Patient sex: M
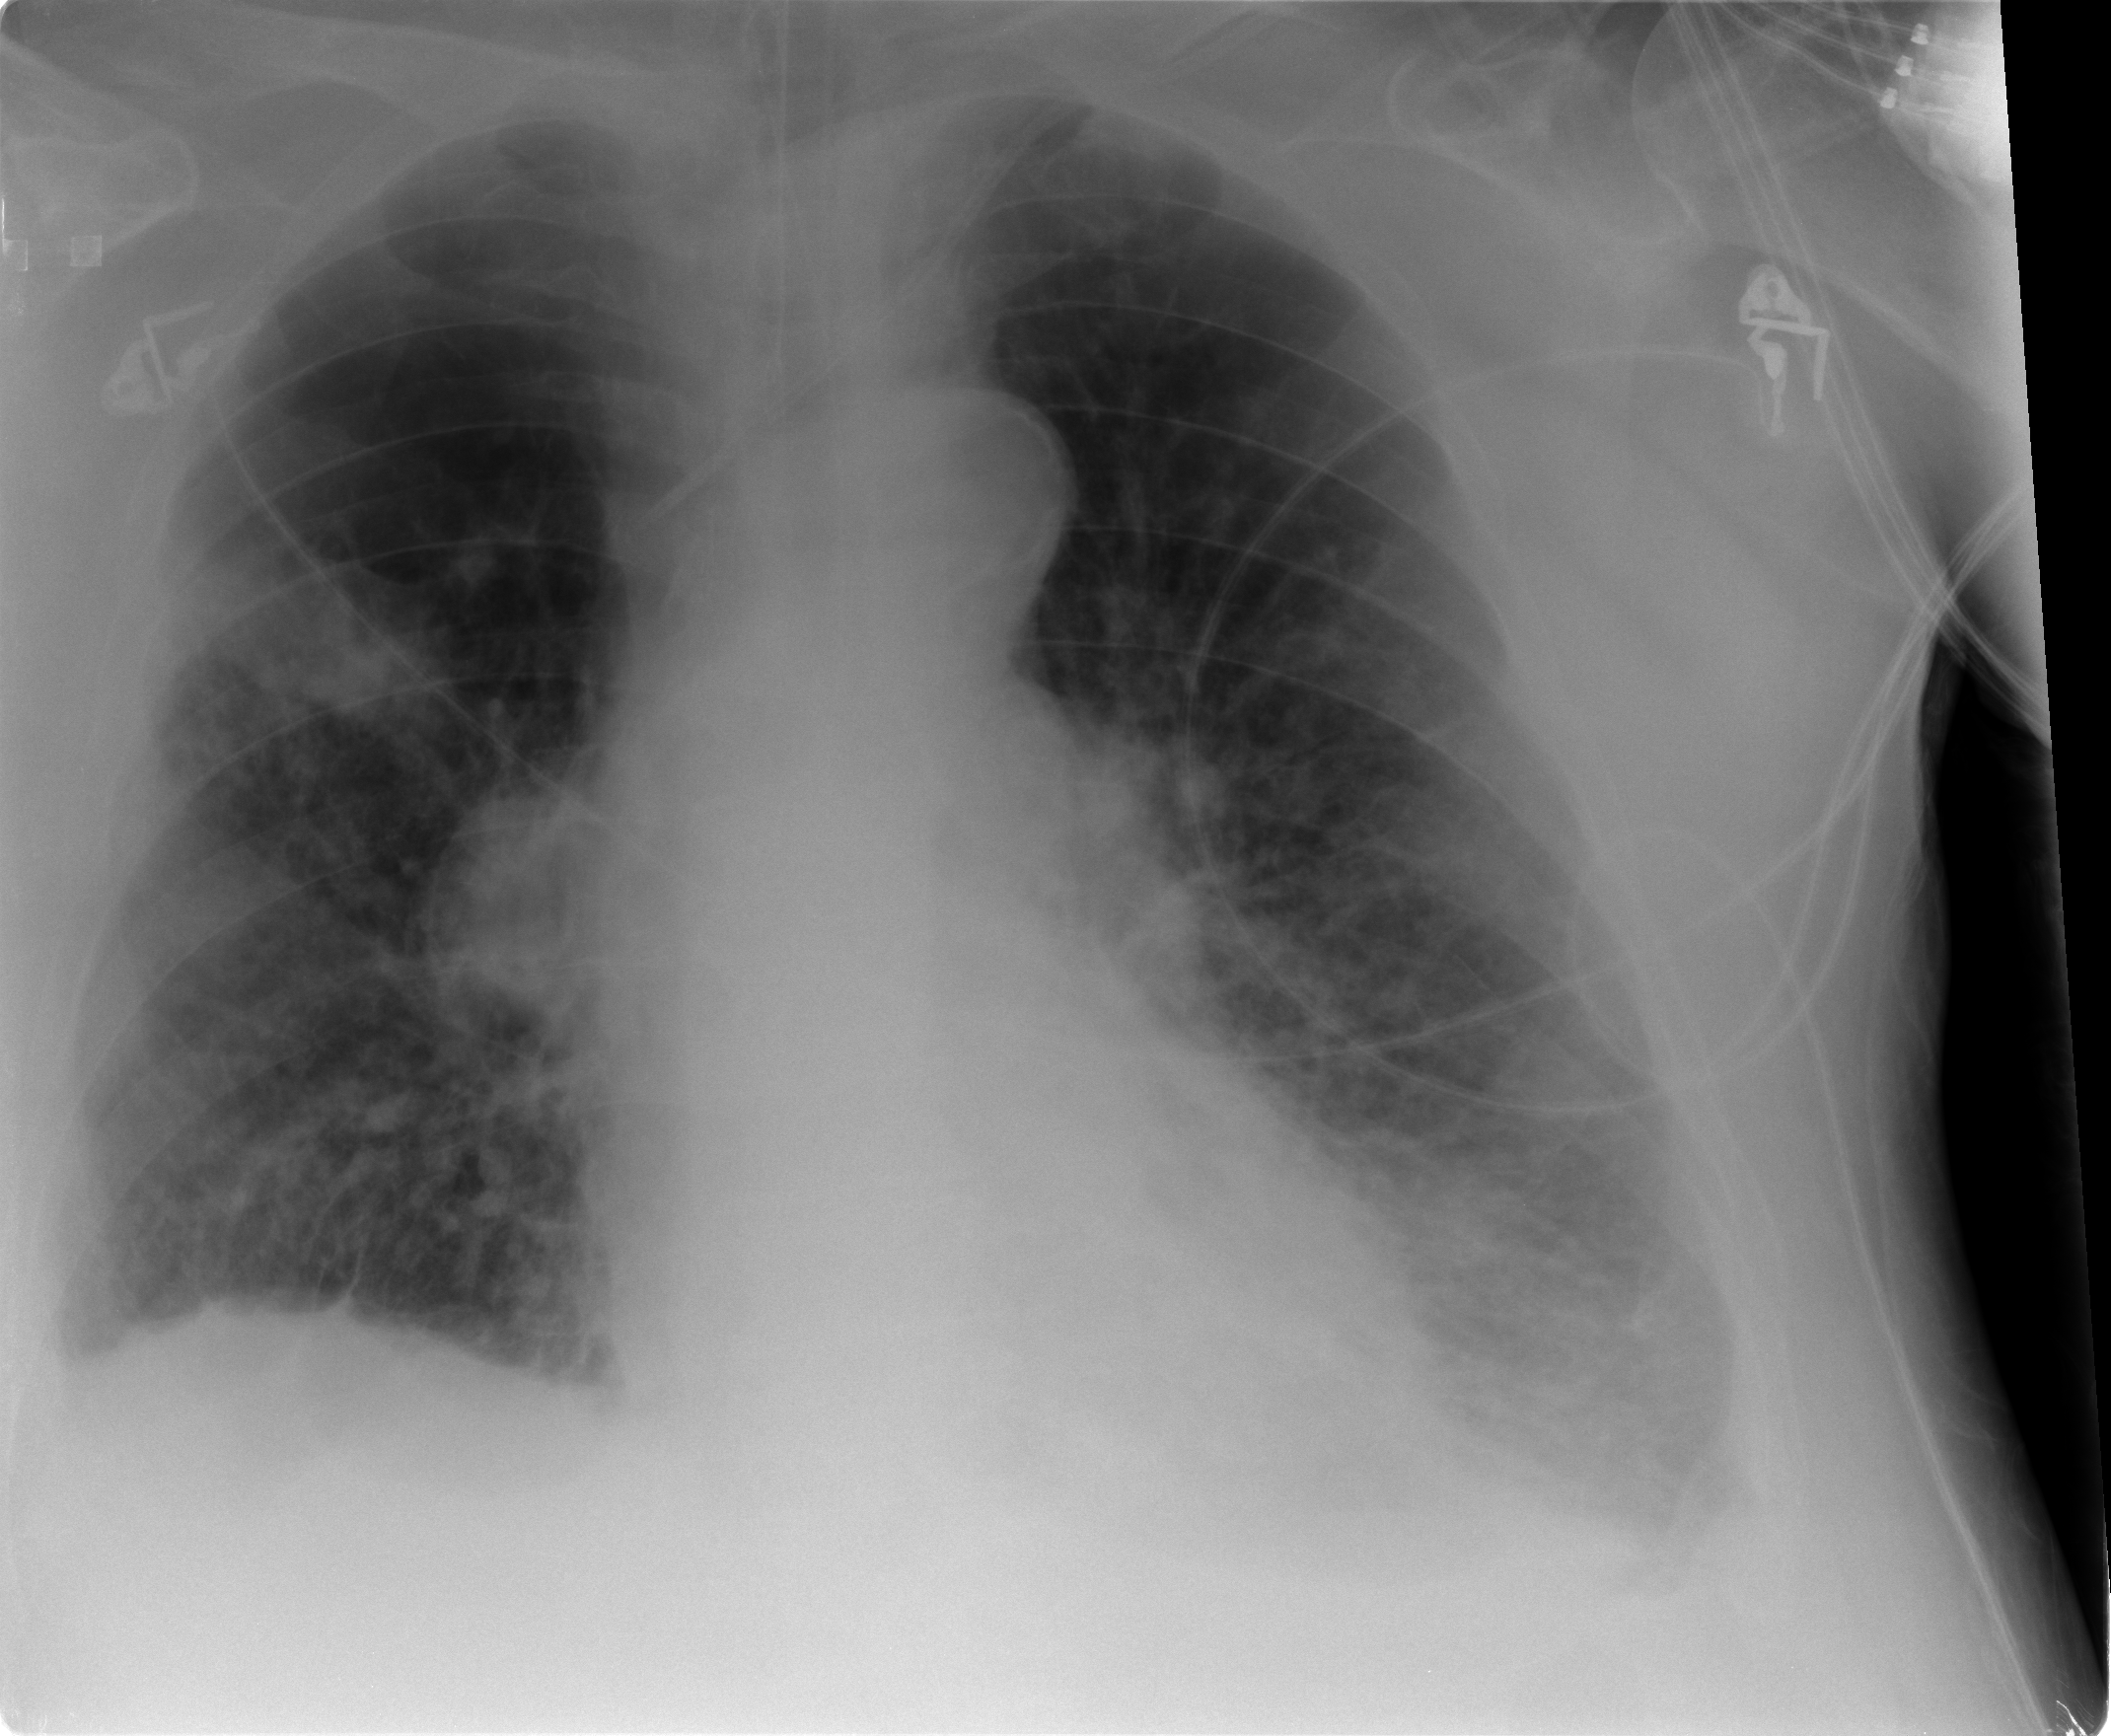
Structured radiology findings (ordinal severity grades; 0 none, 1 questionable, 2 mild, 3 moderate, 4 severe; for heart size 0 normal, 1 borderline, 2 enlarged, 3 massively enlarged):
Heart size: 0
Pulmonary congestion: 2
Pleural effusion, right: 1
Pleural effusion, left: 2
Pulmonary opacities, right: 2
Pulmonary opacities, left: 2
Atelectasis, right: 2
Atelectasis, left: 2